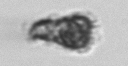
Label: Syracosphaera_pulchra